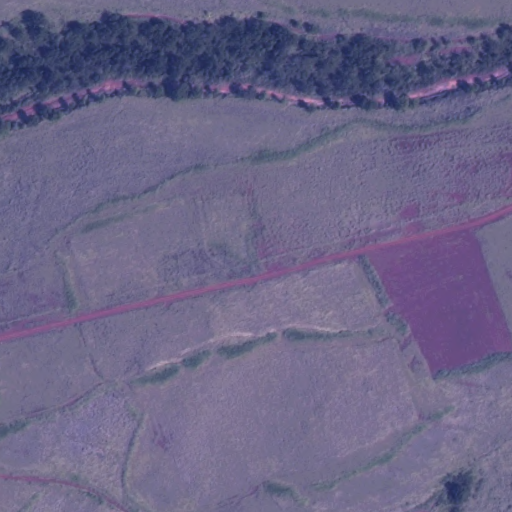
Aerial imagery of ridge(s) in Hawaii named Niu Ridge containing only unknown